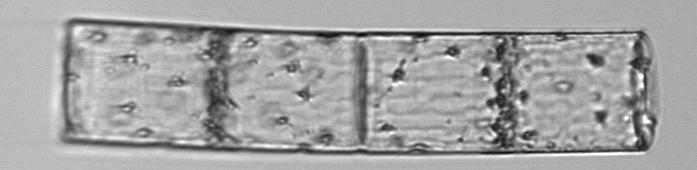
Label: Guinardia_flaccida